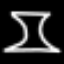
Label: hourglass